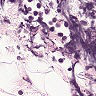
Metastatic tissue present: no